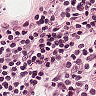
Metastatic tissue present: no